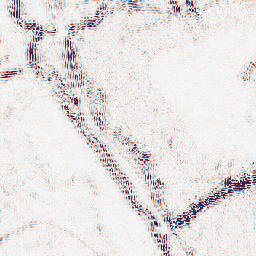
Category: wavelet
Decomposition family: wavelet_reverse_biorthogonal
Decomposition parameters: wavelet: rbio3.5
level: 2
Upsampling method: regularized
Upsampling parameters: scale: 2
lambda_reg: 0.001
Upsampling scale: 2